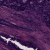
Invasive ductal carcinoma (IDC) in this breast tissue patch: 0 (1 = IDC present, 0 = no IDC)